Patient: sex M, age 26
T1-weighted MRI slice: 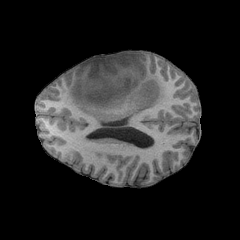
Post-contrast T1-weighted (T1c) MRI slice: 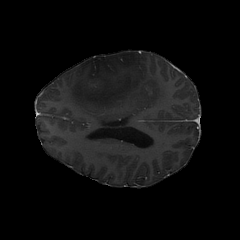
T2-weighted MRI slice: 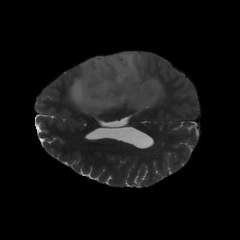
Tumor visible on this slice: yes
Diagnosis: Astrocytoma, IDH-mutant
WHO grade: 3